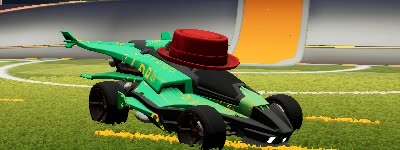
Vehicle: aftershock